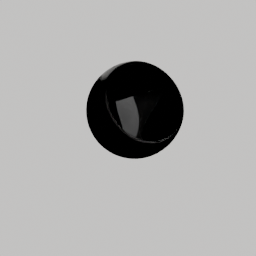
Label: tools